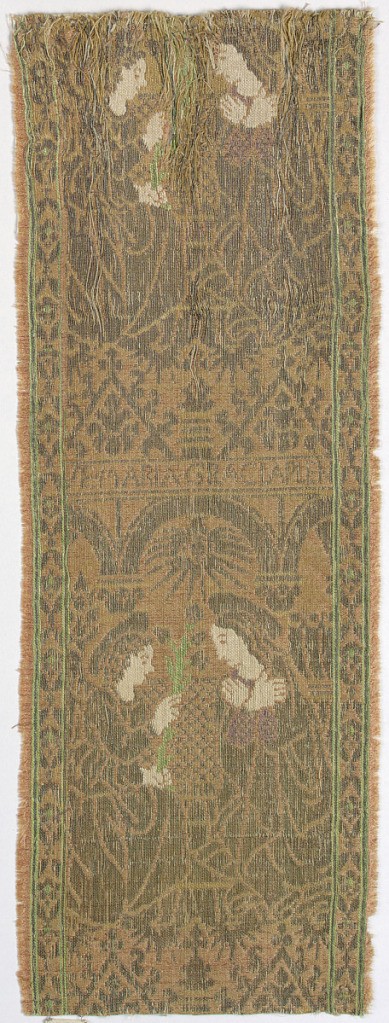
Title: Orphrey band
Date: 15th century
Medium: silk, linen, metallic Technique: 4&1 satin patterned by plain weave (lampas)
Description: Scene of the Annunciation repeated. Warp direction is 90 degrees to the orientation of the picture.